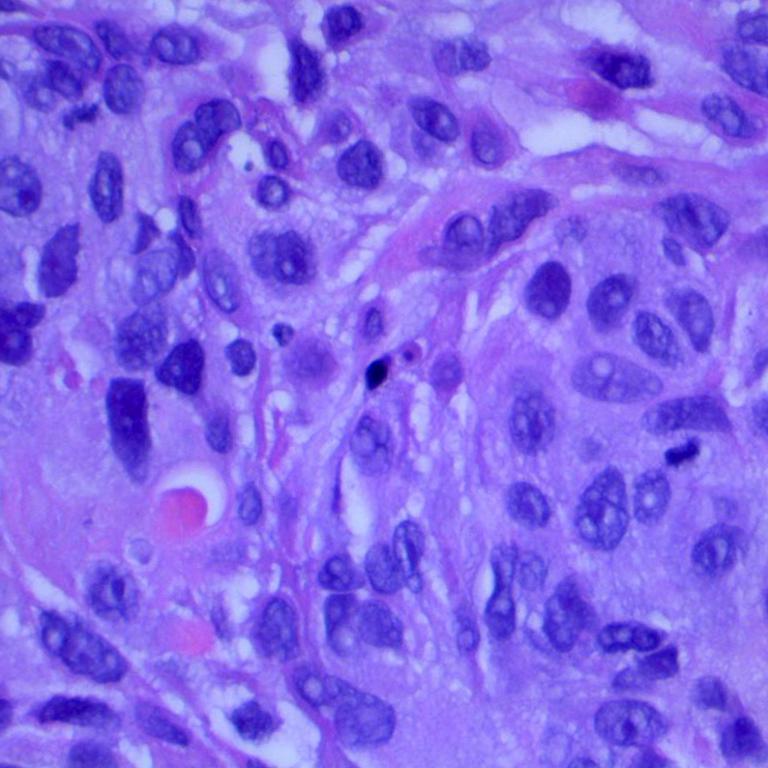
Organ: lung
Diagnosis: squamous carcinomas